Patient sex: M
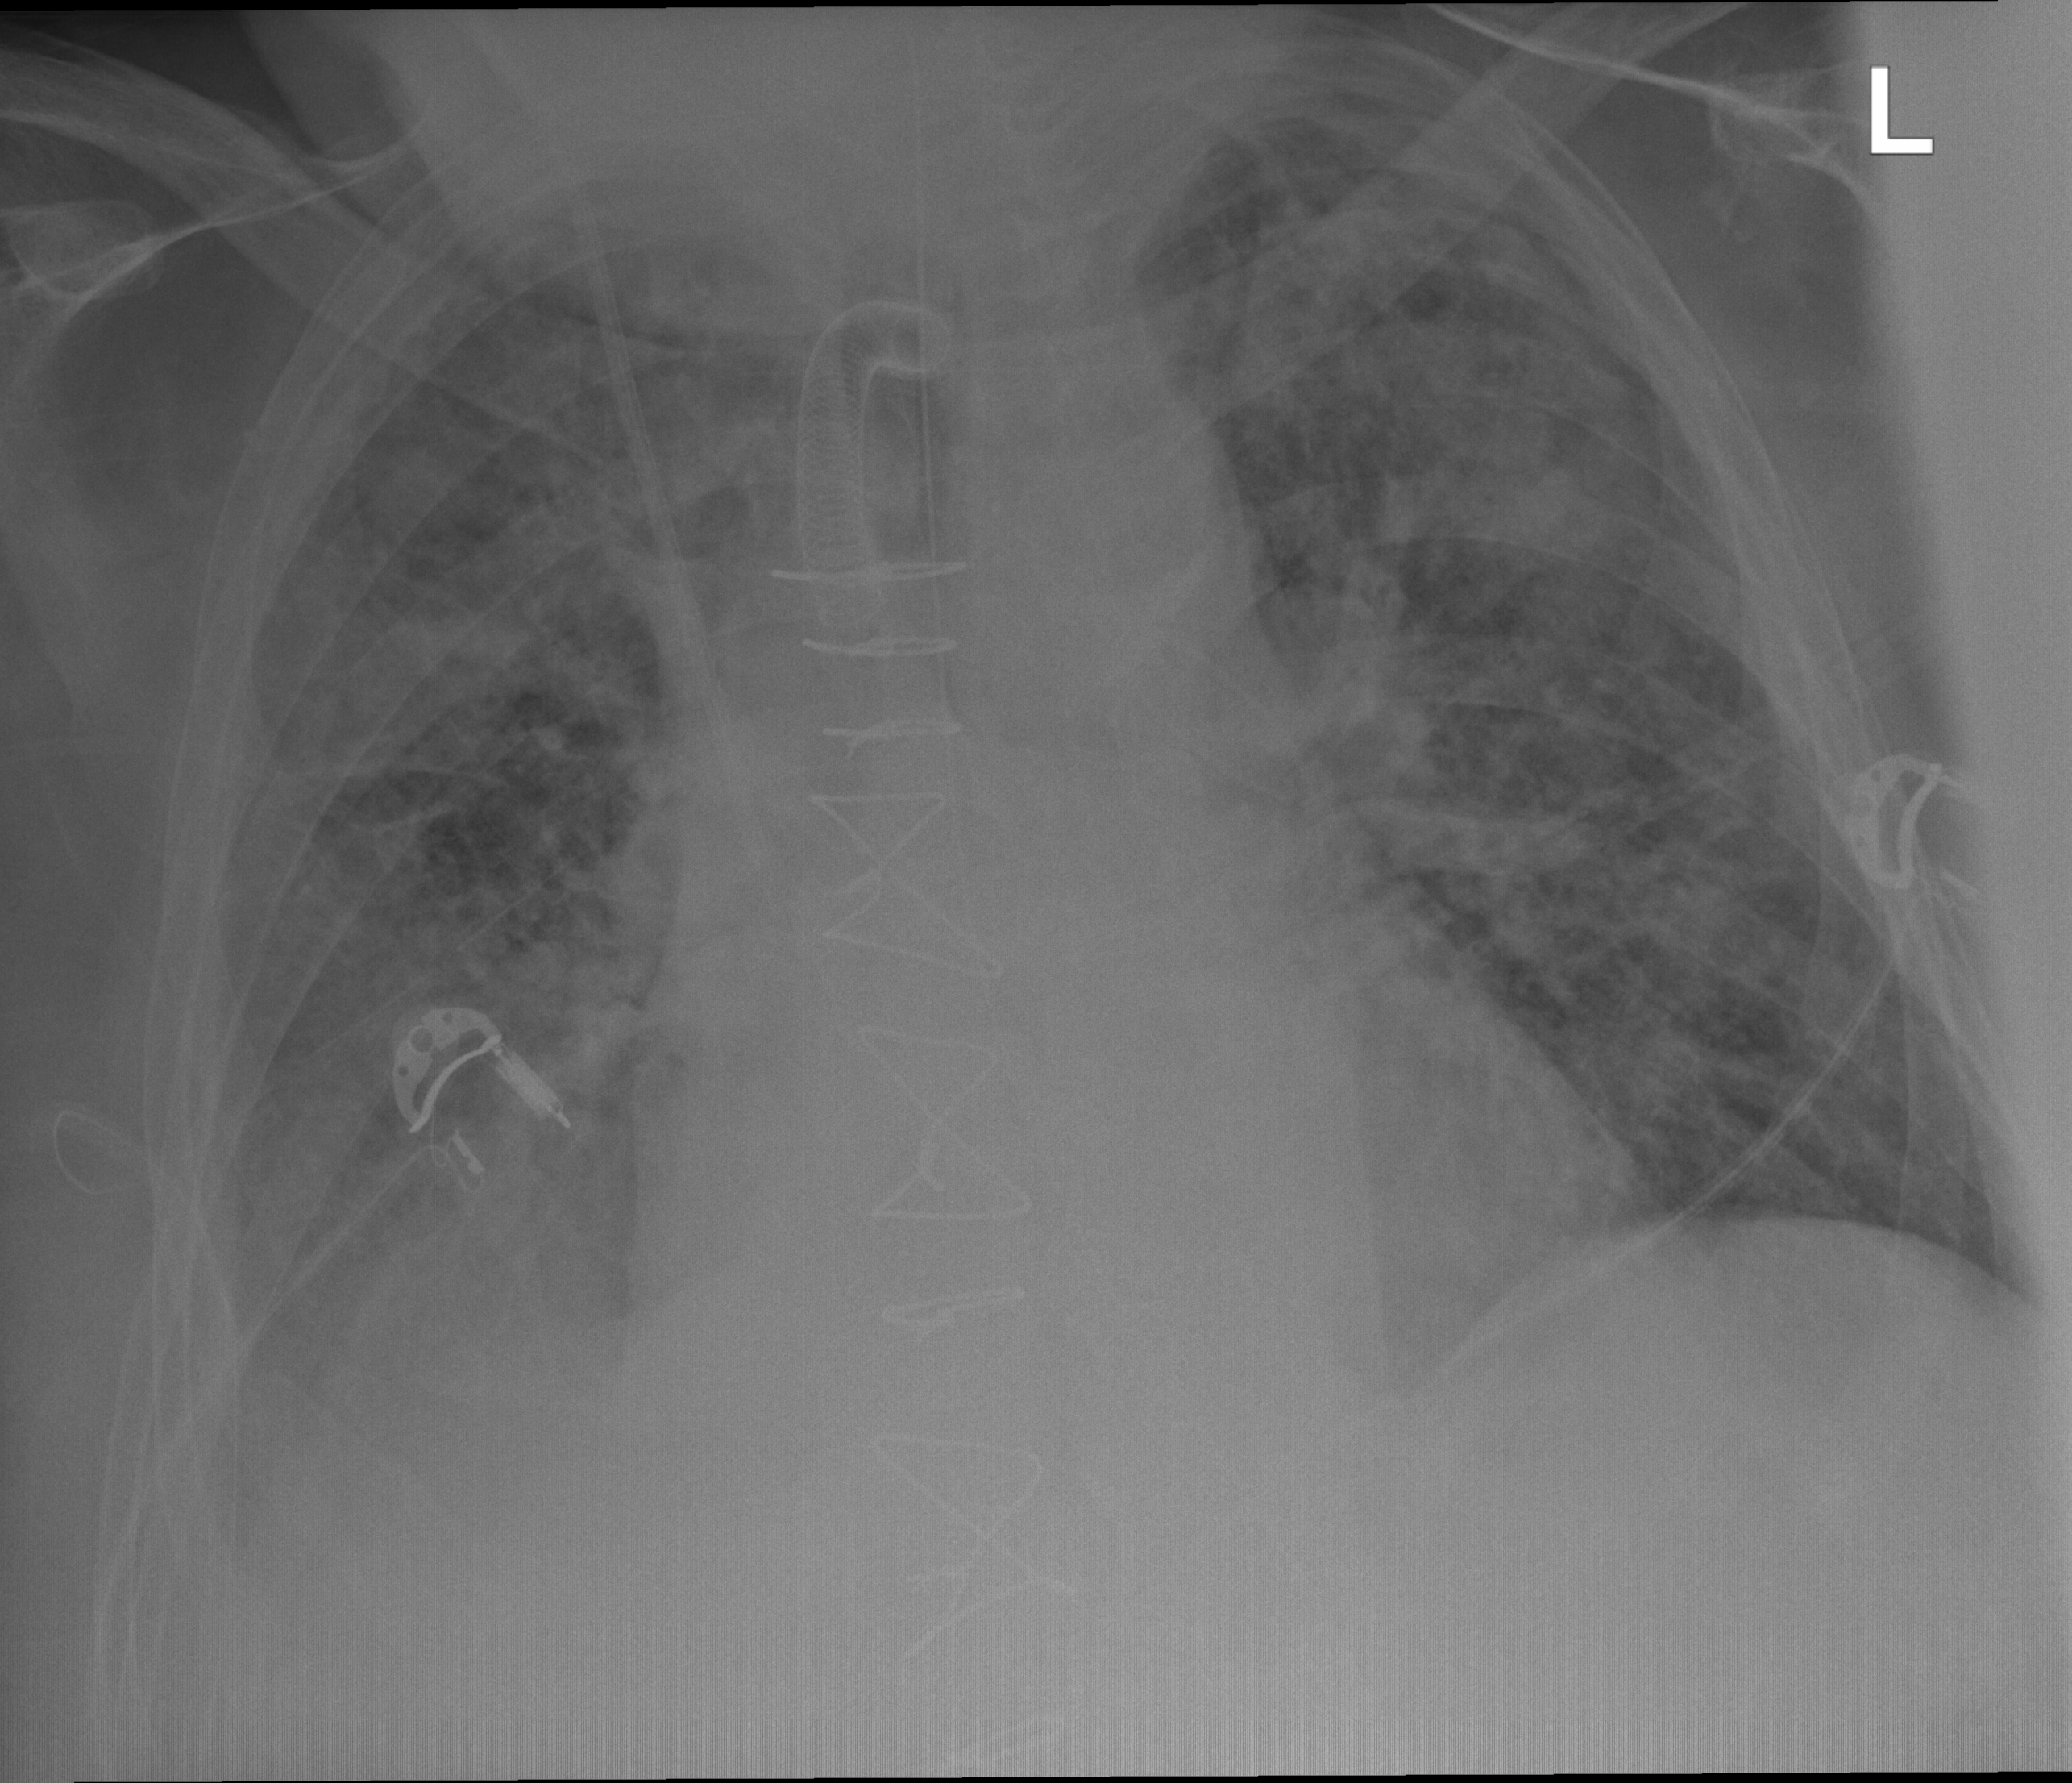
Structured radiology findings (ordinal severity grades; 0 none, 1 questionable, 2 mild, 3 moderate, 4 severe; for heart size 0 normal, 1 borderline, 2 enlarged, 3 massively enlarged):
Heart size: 2
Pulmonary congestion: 3
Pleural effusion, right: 2
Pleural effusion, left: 0
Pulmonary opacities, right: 3
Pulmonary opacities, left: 3
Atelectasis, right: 3
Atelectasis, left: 3